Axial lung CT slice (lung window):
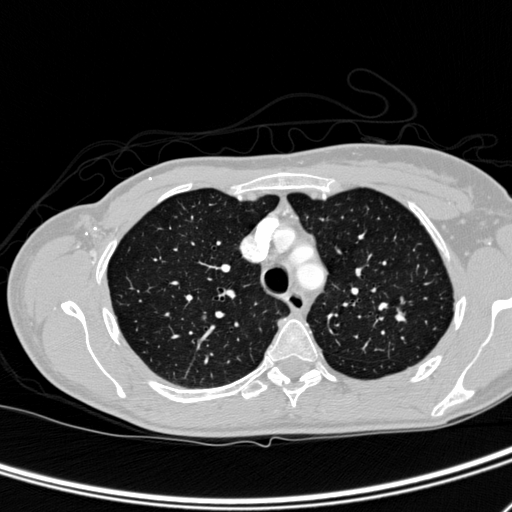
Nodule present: yes
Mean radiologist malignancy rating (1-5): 3